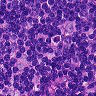
Metastatic tissue present: no